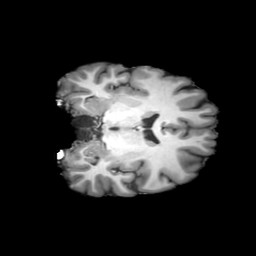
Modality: T1w
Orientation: coronal